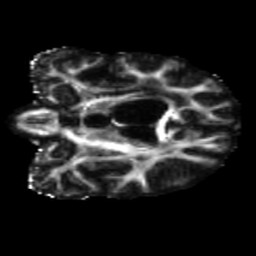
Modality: FA
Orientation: coronal
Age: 63
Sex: female
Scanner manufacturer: siemens
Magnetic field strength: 3 T
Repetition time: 5.47 s
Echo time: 0.0854 s